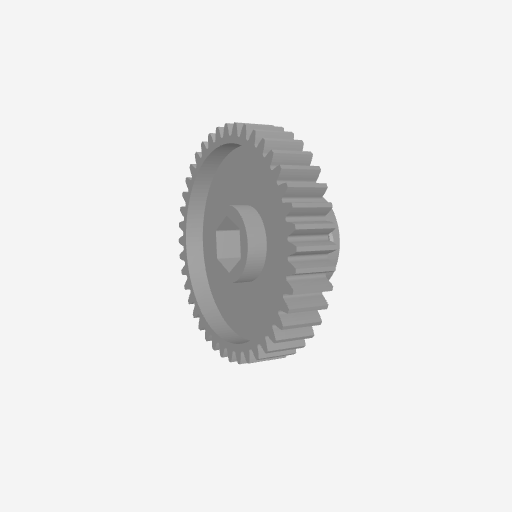
Part: PinionGear8RID40T